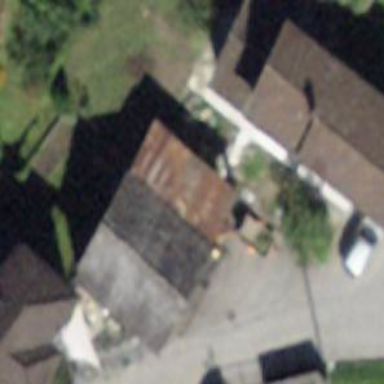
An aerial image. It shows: Residential building.